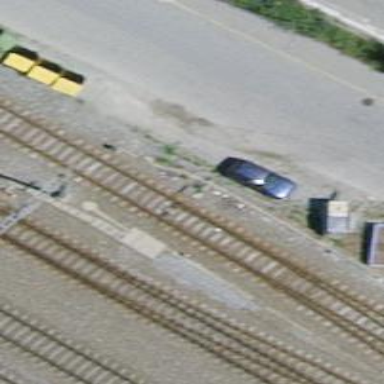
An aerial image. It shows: Railway switch with the turnout side on the right.